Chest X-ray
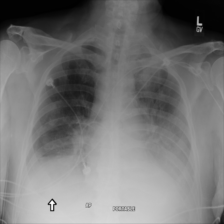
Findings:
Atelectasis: negative
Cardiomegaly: negative
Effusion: negative
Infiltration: negative
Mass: negative
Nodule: negative
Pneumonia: negative
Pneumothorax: negative
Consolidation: positive
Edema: negative
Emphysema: negative
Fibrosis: negative
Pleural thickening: negative
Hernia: negative